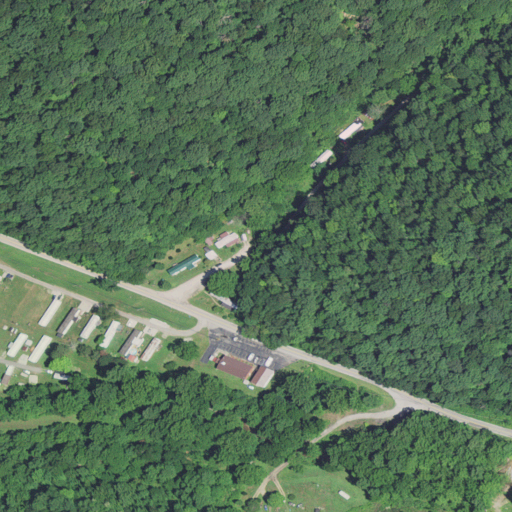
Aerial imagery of valley in West Virginia named Slatelick Hollow containing deciduous forest, open development, mixed forest, low intensity development, medium intensity development, pasture, and grassland